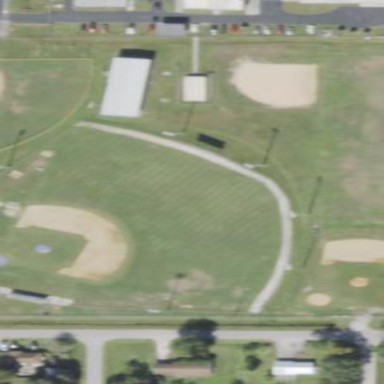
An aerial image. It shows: Baseball pitch for leisure and sports activities.